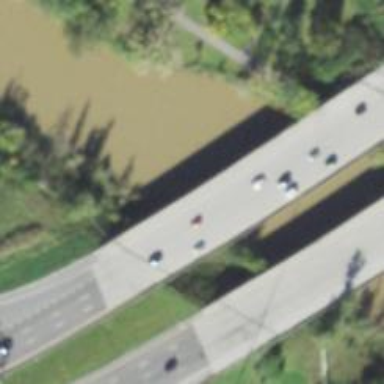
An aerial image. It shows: Motorway bridge with asphalt surface.